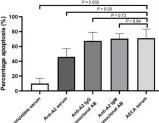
Complement-dependent endothelial cytotoxicity and flow crossmatch assays using machine perfusion-derived primary renal endothelial cells (MP-PRECs) and post-transplant patient serum. (A) A representative experiment of a complement-dependent endothelial cytotoxicity crossmatch assay (CDC) using MP-PRECs (HLA typing A2, B62, B60, Bw6, Bw6, Cw10, DR1, DR4, DR53, DQ7, DQ5, and bloodgroup A, incubated with blood group-compatible serum, blood group- and HLA-incompatible serum (anti-A2 serum), a monoclonal antibody directed against A2 IgG, a monoclonal antibody directed against A2 IgM, and the AECA-positive patient serum. Rabbit complement was used as the complement source. Living cells are depicted in green and apoptotic cells in red.
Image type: pathology (immunostaining)